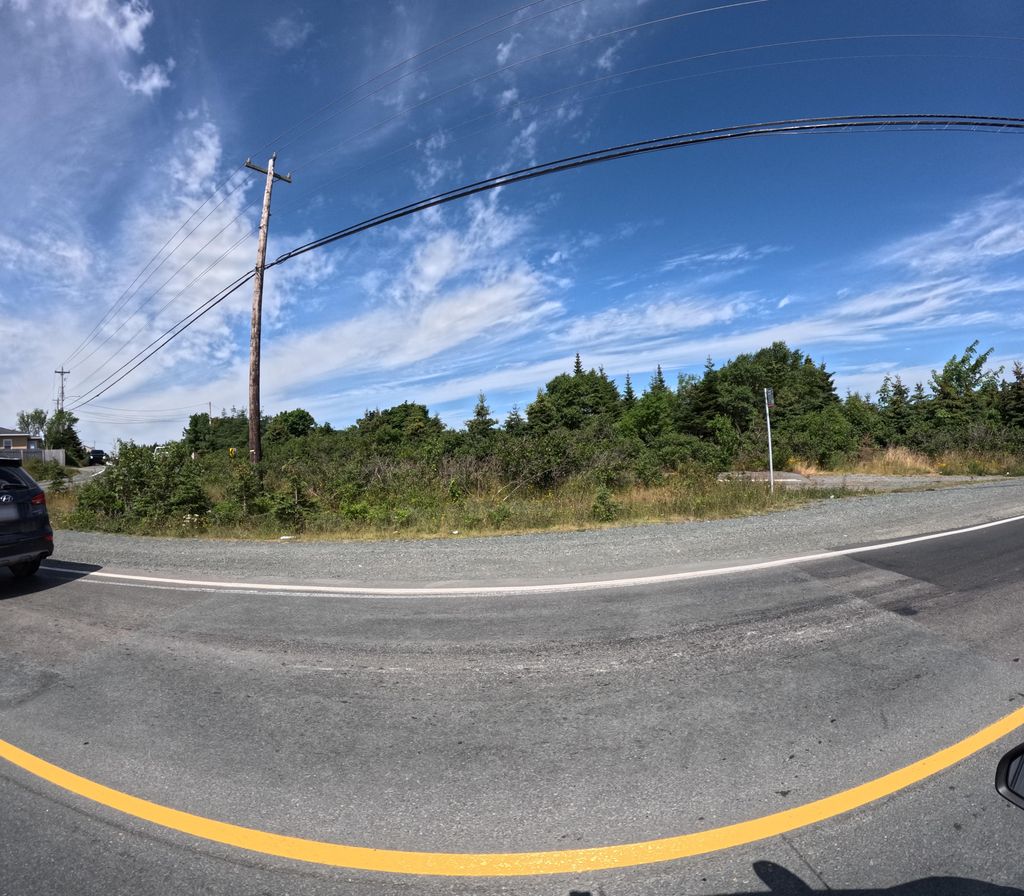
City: st_johns